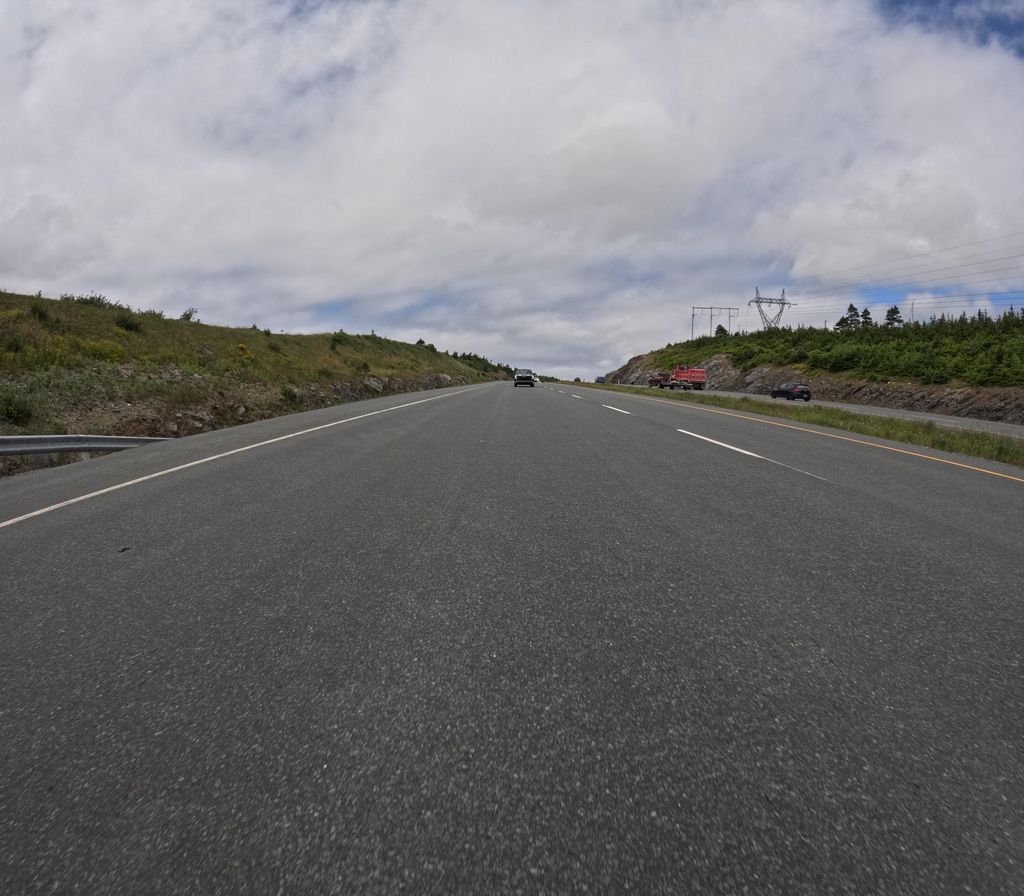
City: st_johns